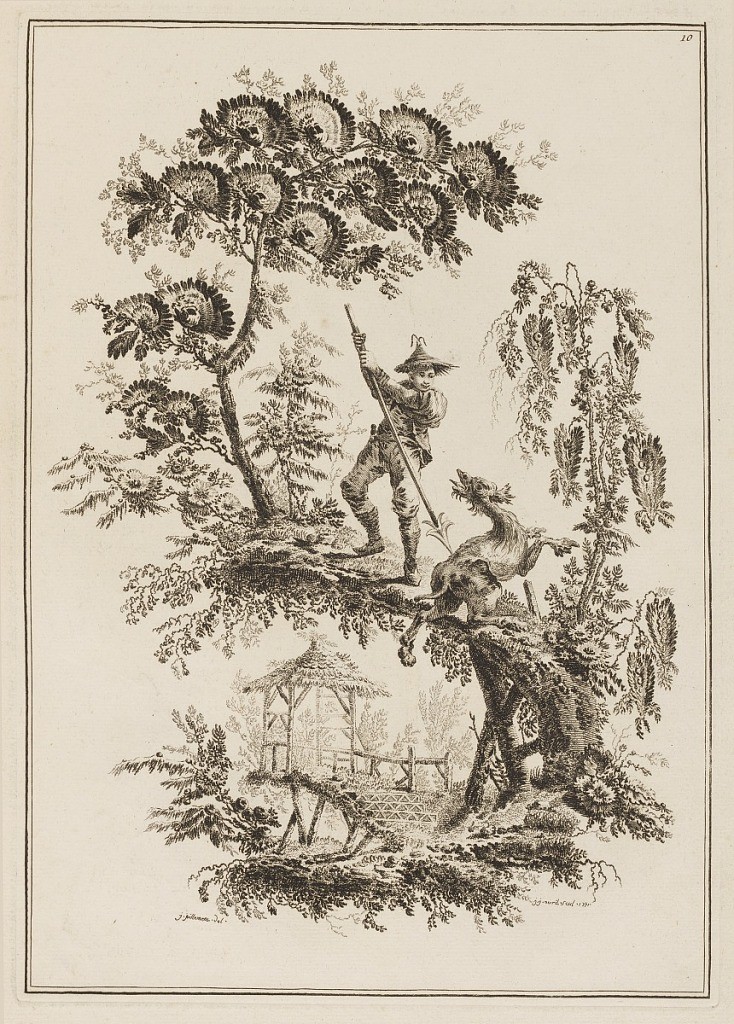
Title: Plate 10, from "Suite de Douze Pêcheurs et Chasseurs"
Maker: Jean-Baptiste Pillement, French, 1728–1808
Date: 1771
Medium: Etching on paper
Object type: Print
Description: Decorative landscape with figures attacking a fantastic animal with double-bared spear.